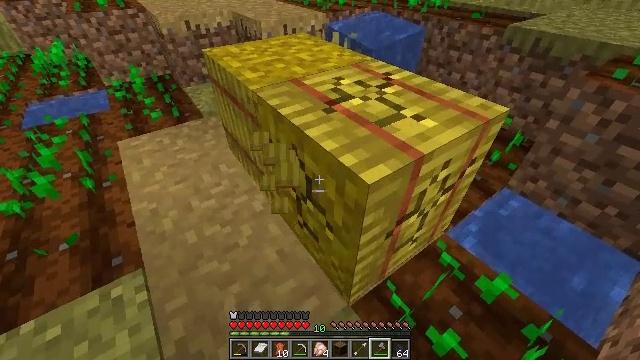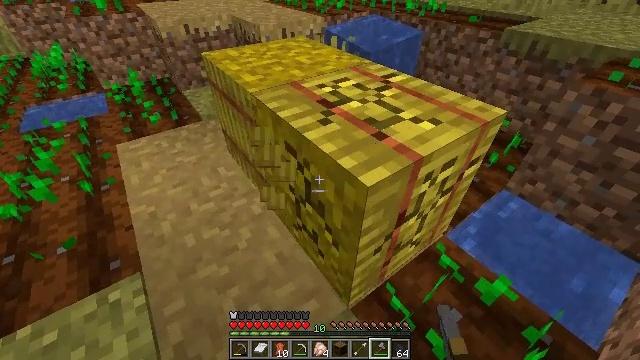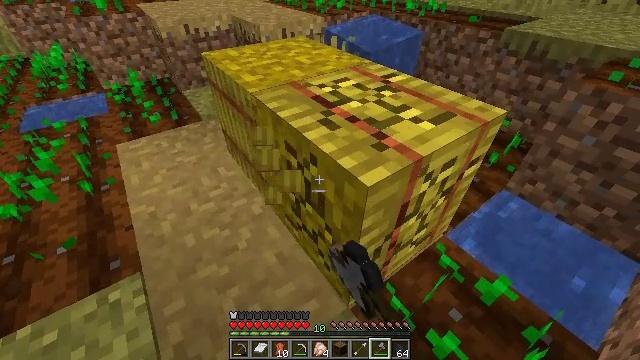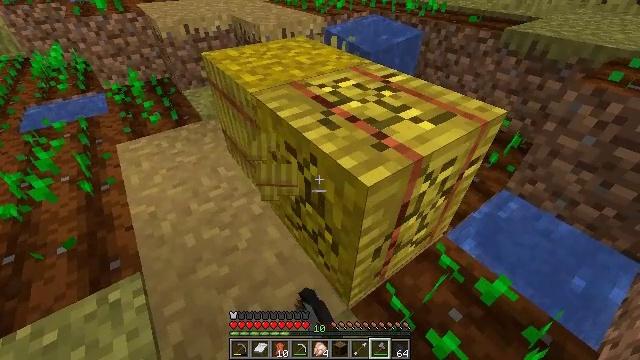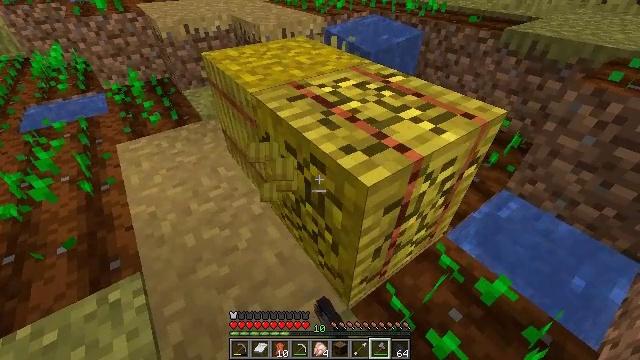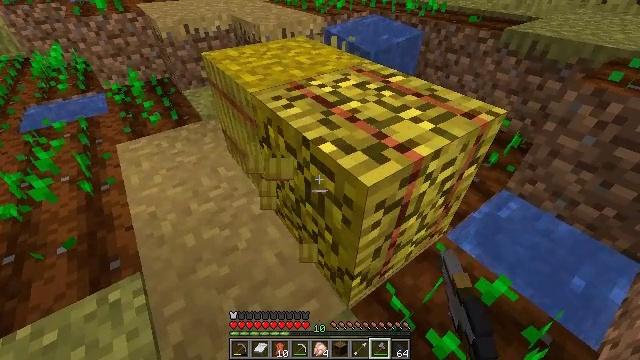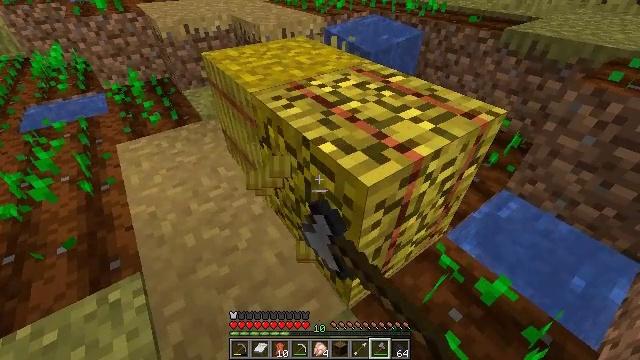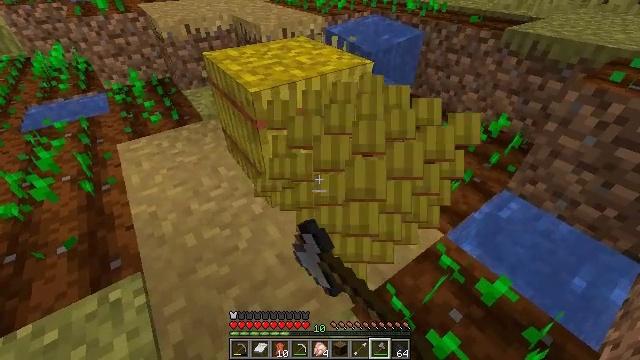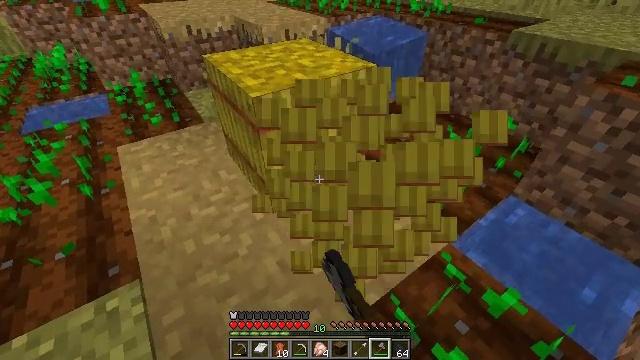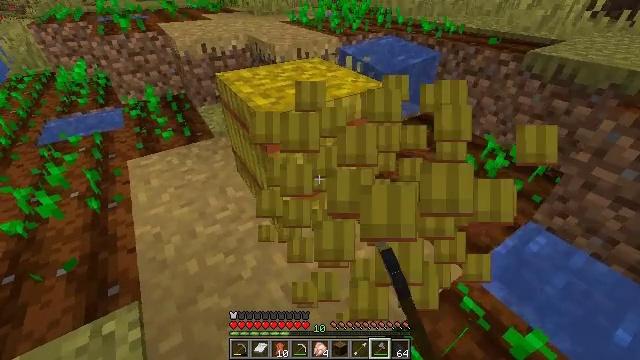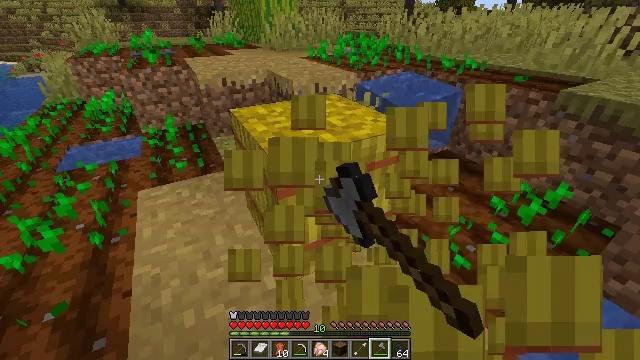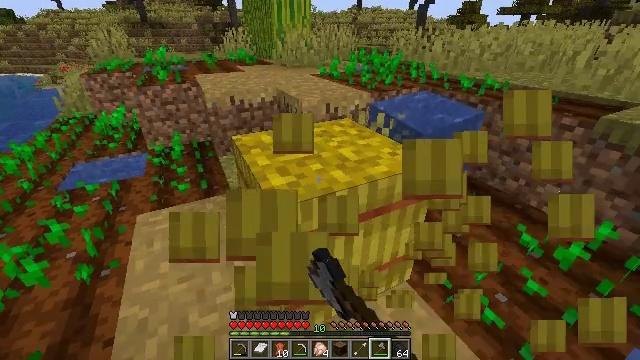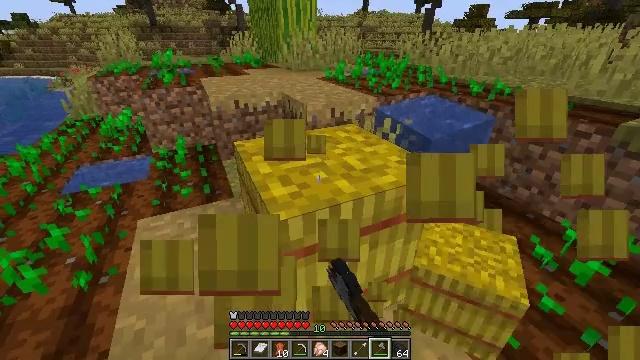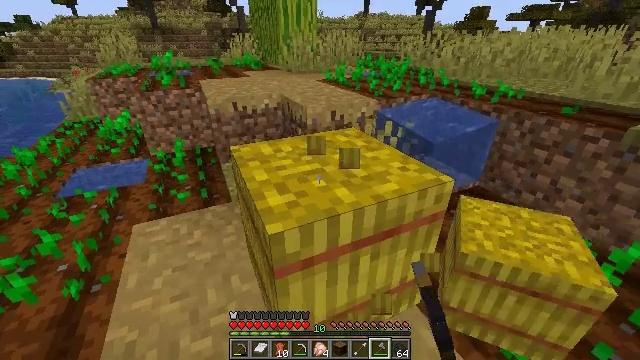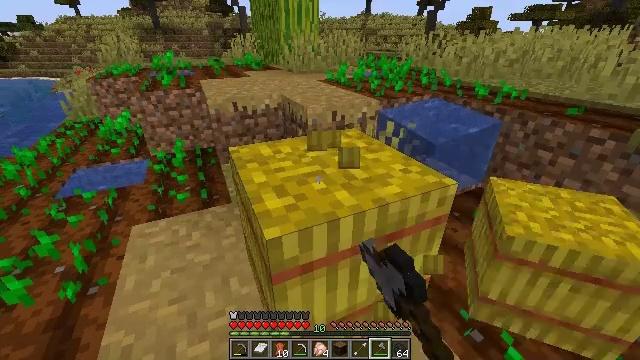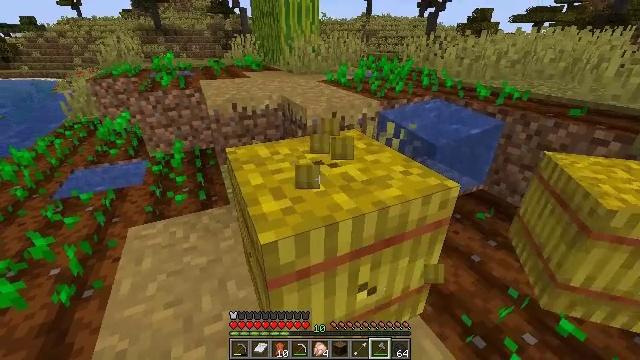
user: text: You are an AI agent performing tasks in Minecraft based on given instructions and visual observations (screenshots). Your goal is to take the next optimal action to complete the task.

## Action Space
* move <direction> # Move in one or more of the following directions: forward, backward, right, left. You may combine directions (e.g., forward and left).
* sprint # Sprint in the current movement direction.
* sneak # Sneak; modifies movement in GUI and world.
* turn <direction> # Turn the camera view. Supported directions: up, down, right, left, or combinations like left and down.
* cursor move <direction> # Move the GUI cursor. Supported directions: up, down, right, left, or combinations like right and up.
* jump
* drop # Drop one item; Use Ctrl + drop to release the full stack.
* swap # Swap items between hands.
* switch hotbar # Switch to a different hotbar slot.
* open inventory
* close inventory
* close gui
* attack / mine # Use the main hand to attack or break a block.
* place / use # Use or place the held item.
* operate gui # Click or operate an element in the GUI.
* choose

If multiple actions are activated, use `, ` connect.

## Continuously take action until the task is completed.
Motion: motion action
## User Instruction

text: Harvest hay blocks from the village.
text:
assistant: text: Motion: attack / mine
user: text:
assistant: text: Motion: attack / mine
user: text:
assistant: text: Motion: attack / mine
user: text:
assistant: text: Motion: attack / mine
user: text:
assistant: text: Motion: attack / mine
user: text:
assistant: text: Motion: attack / mine
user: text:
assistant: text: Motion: attack / mine
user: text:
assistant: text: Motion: move forward, attack / mine
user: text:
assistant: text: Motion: move forward, turn left and up, attack / mine
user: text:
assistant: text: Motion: move forward, turn left and up, attack / mine
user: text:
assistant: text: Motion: move forward, turn left and up, attack / mine
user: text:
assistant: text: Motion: turn left, attack / mine
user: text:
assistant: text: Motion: attack / mine
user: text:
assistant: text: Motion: attack / mine
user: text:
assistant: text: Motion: attack / mine
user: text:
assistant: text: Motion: attack / mine
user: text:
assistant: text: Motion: attack / mine
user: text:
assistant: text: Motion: attack / mine
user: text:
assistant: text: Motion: attack / mine
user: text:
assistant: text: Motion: attack / mine
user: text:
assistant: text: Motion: attack / mine
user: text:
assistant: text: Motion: attack / mine
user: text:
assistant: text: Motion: attack / mine
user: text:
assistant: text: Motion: attack / mine
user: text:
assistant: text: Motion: attack / mine
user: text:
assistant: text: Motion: attack / mine
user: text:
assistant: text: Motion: attack / mine
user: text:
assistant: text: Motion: attack / mine
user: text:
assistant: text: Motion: attack / mine
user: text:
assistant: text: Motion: attack / mine